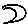
Label: moon